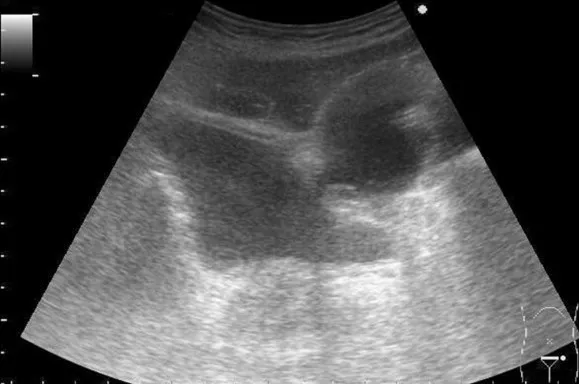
Transverse transabdominal grayscale sonogram of the pelvis showing a large bladder diverticulum.
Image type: radiology (ultrasound)